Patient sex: M
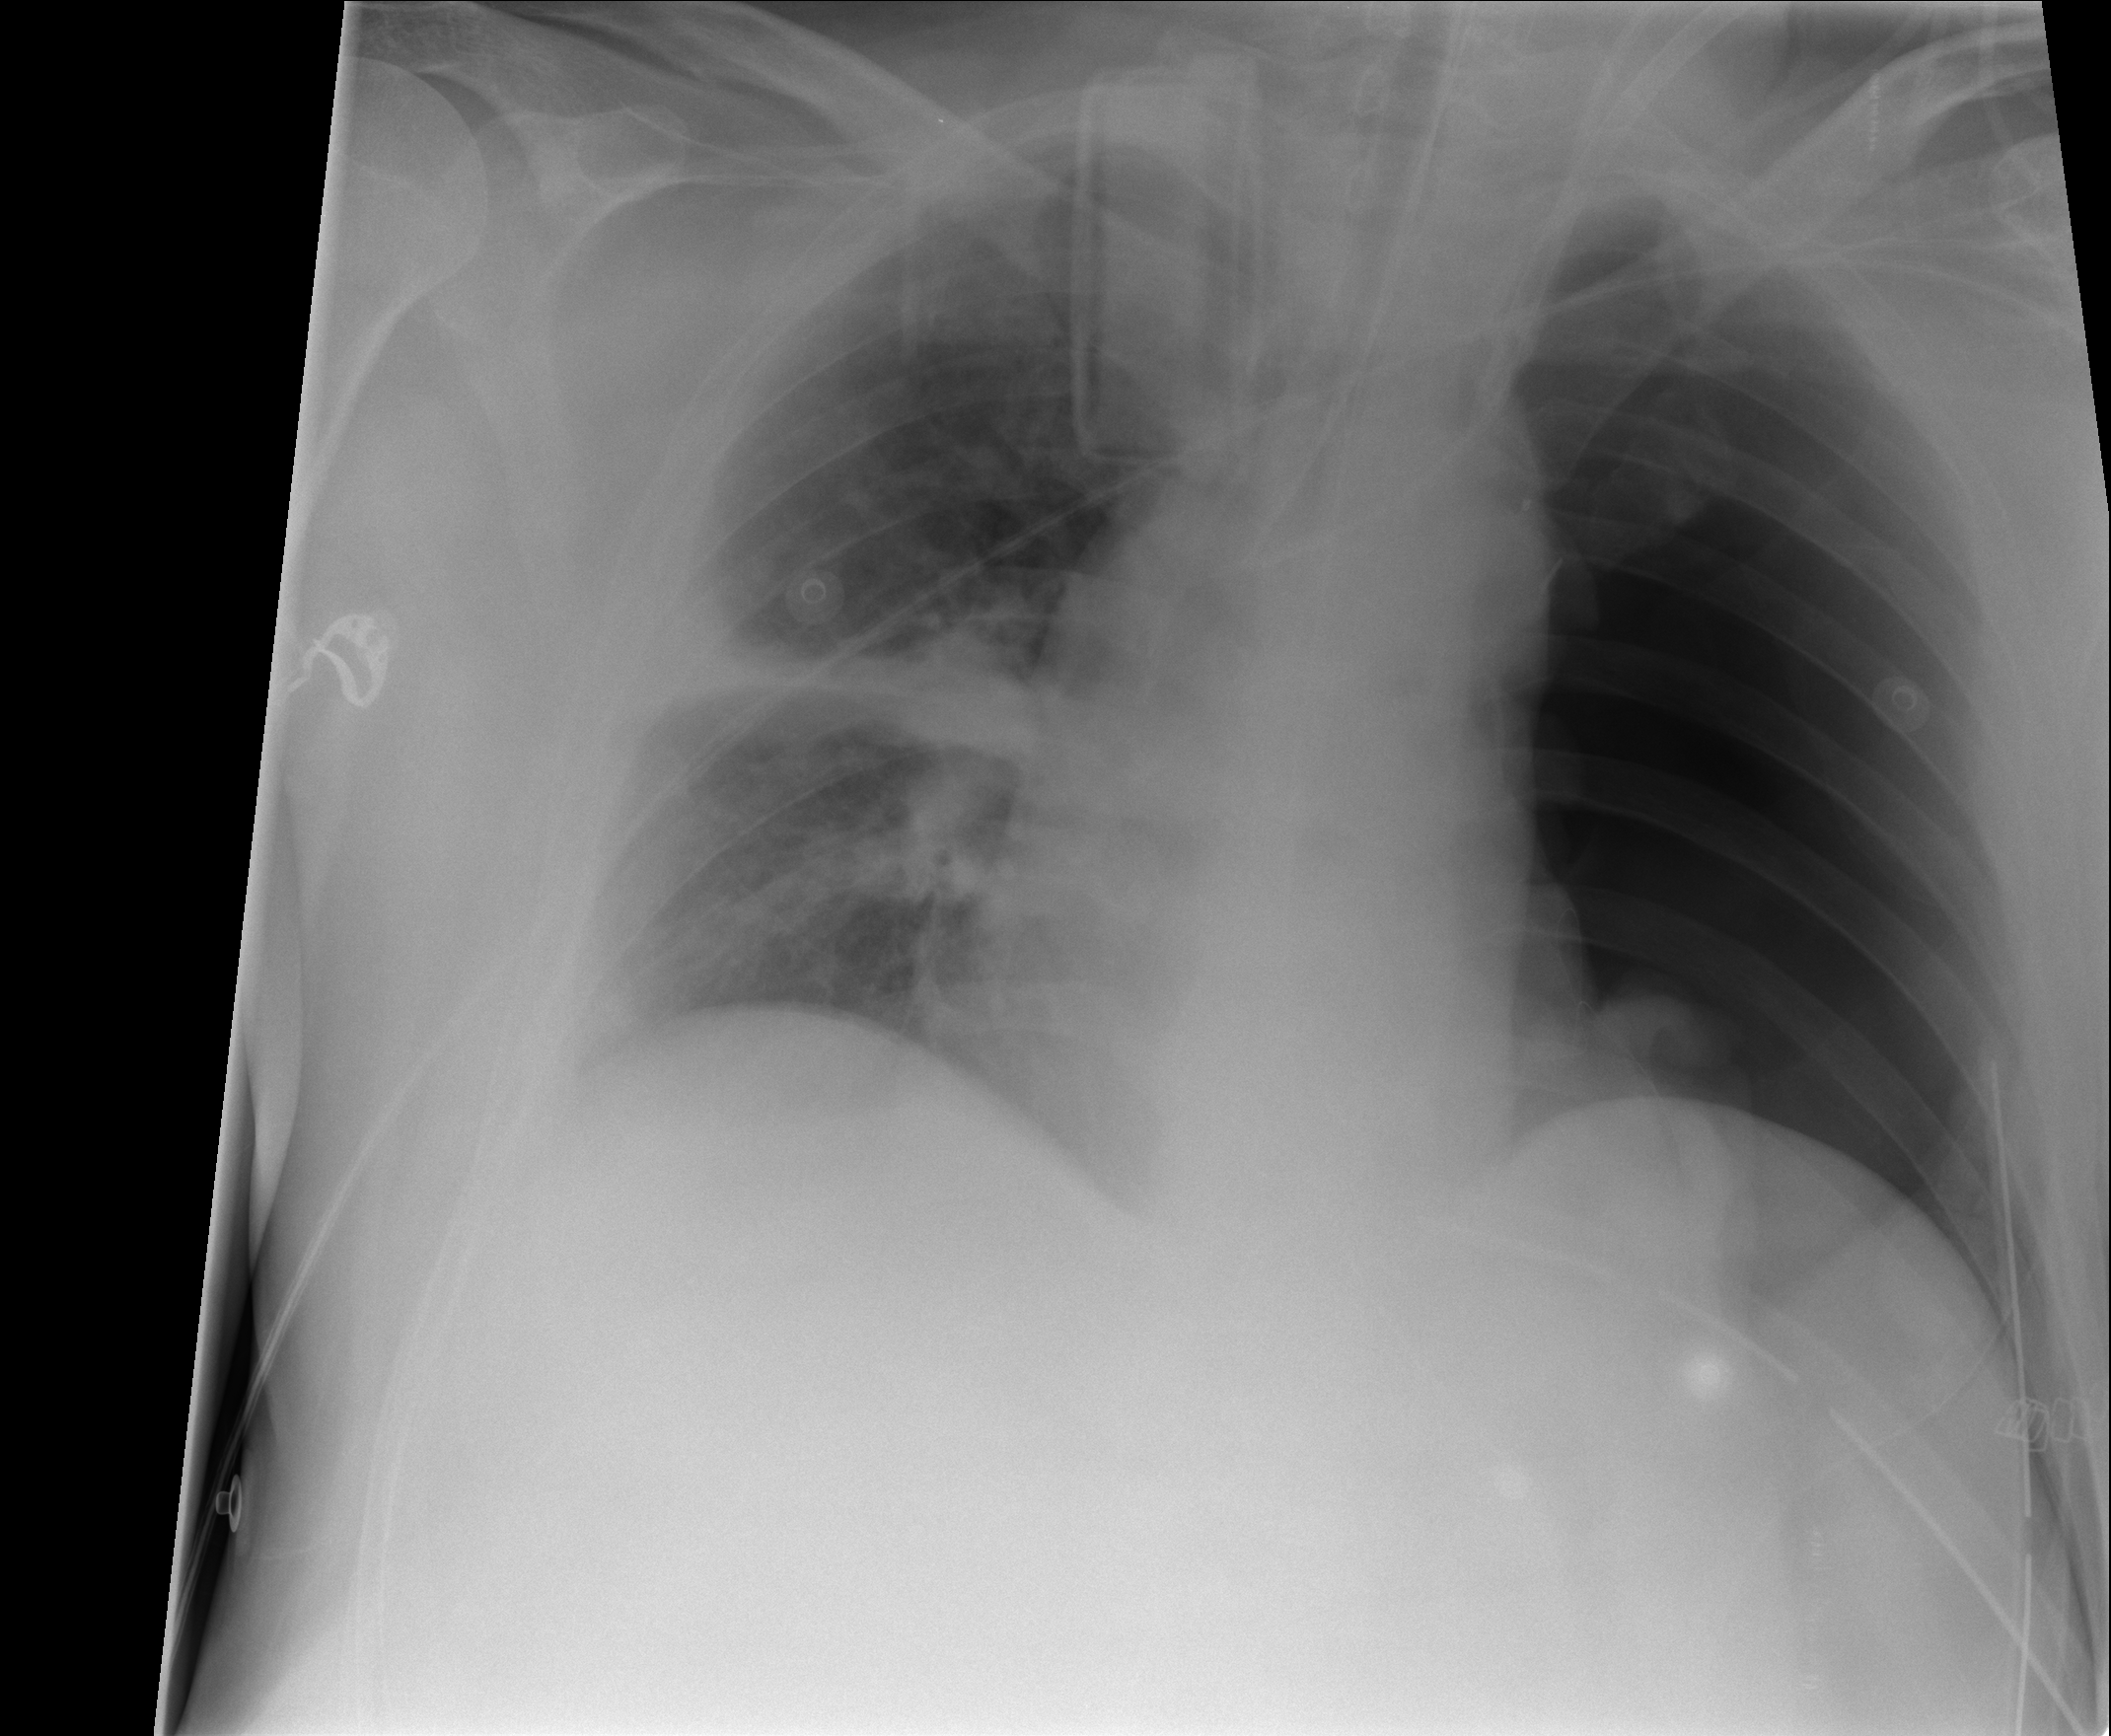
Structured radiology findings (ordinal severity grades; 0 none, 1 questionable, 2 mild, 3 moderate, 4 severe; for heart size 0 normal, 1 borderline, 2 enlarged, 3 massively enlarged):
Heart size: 0
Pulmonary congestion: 0
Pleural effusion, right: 2
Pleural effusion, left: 0
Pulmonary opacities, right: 2
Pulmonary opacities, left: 0
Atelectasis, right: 2
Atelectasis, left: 0